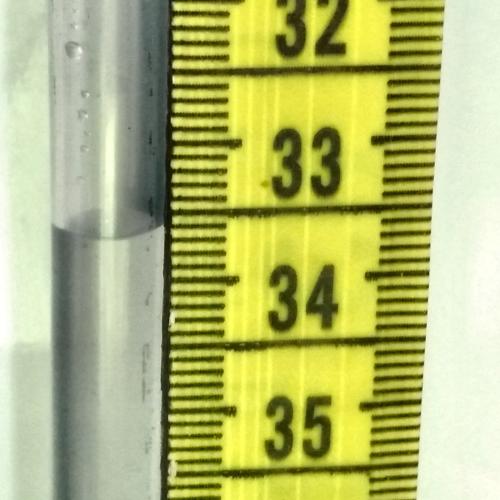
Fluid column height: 33.6 cm